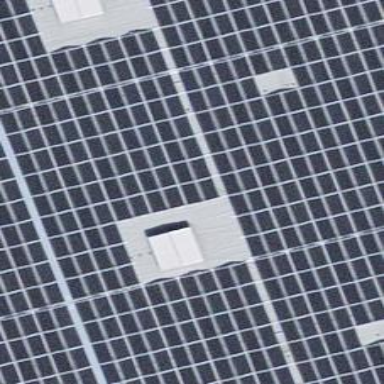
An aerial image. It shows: Solar power generator.